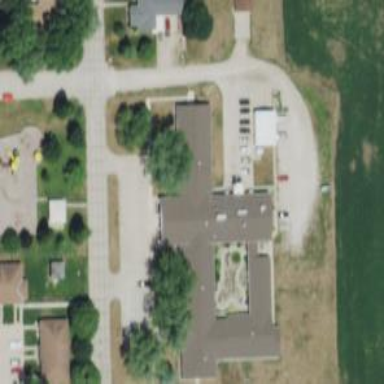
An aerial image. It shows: Nursing home.